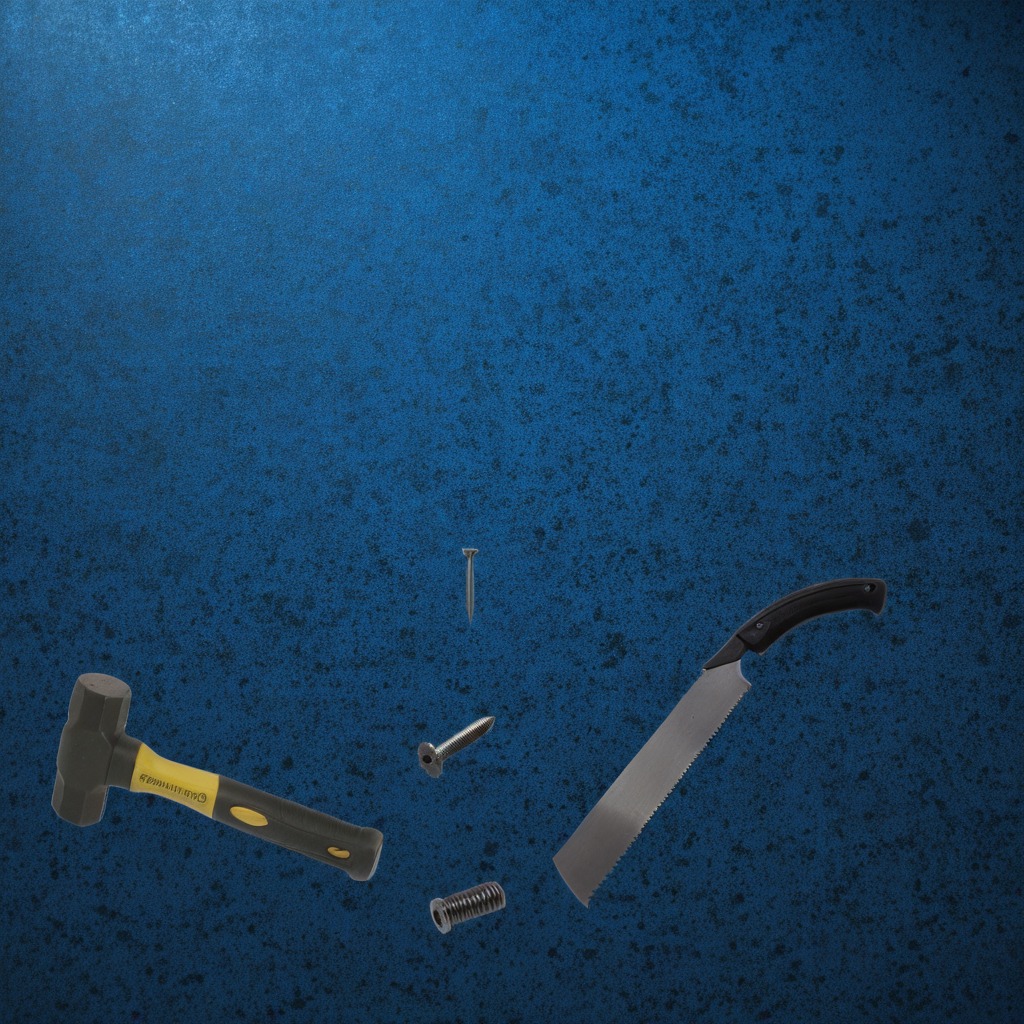
A hammer, an iron nail, a metal machine screw, a coiled metal spring, and a handheld metal saw are lying on a clean granite tabletop covered with a blue rubber mat inside a workshop under bright overhead lighting crisp shadows high clarity worn but beneath the mat.